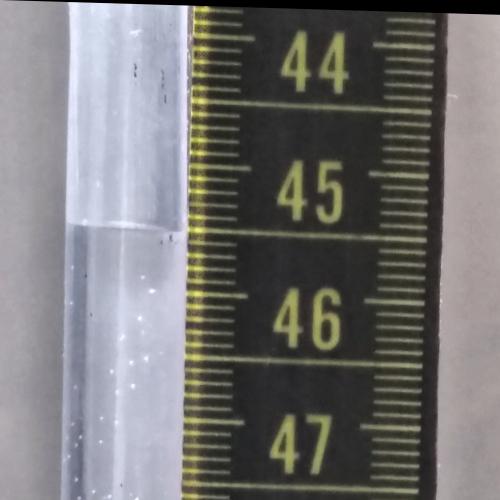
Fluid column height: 45.5 cm